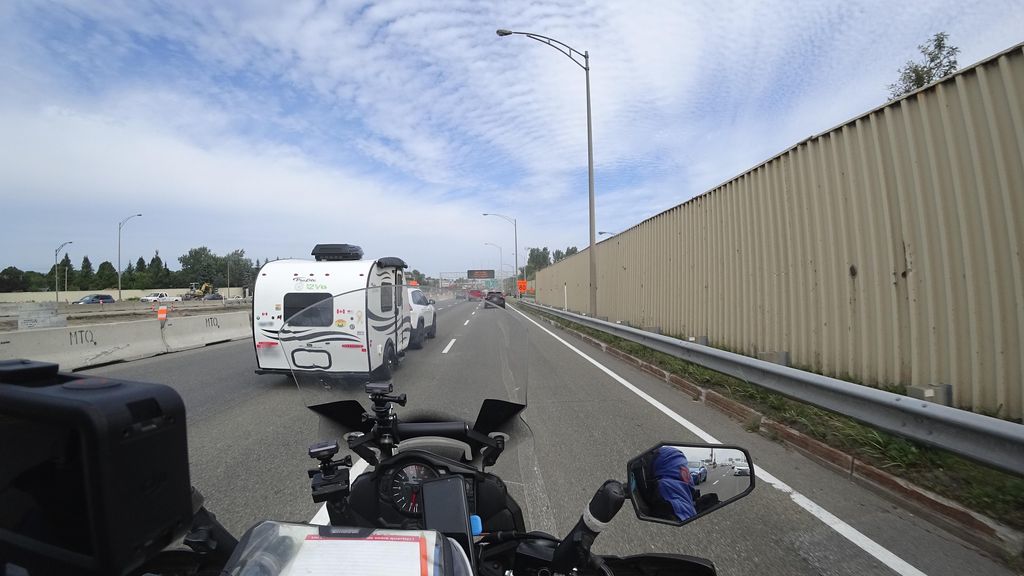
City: quebec_city